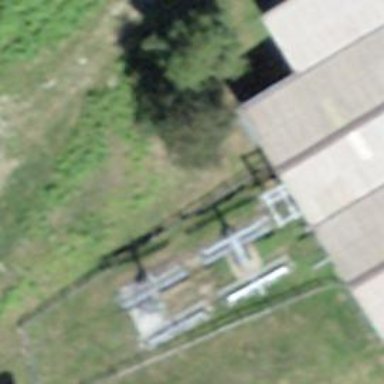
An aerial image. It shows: Pylon for aerialway.